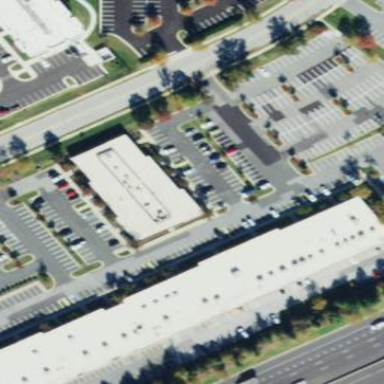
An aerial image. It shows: Office building.